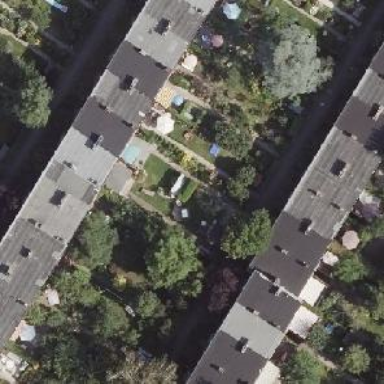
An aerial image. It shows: Residential garden.